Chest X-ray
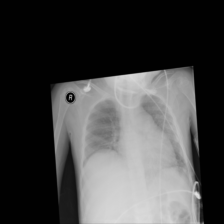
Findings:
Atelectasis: negative
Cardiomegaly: negative
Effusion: negative
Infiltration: positive
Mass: negative
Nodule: negative
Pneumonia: negative
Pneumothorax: negative
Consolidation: negative
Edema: negative
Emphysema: negative
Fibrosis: negative
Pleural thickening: negative
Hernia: negative